Brain MRI, FLAIR slice (ischemic stroke SISS case)
Modalities acquired: T1|T2|DWI|FLAIR
Volume shape: 230x230x154 voxels, spacing: 1x1x1 mm
Slice 91 of 154
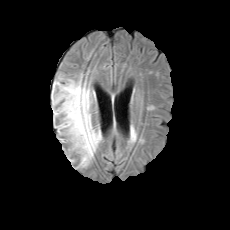
Lesion size: 140657 voxels